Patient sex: M
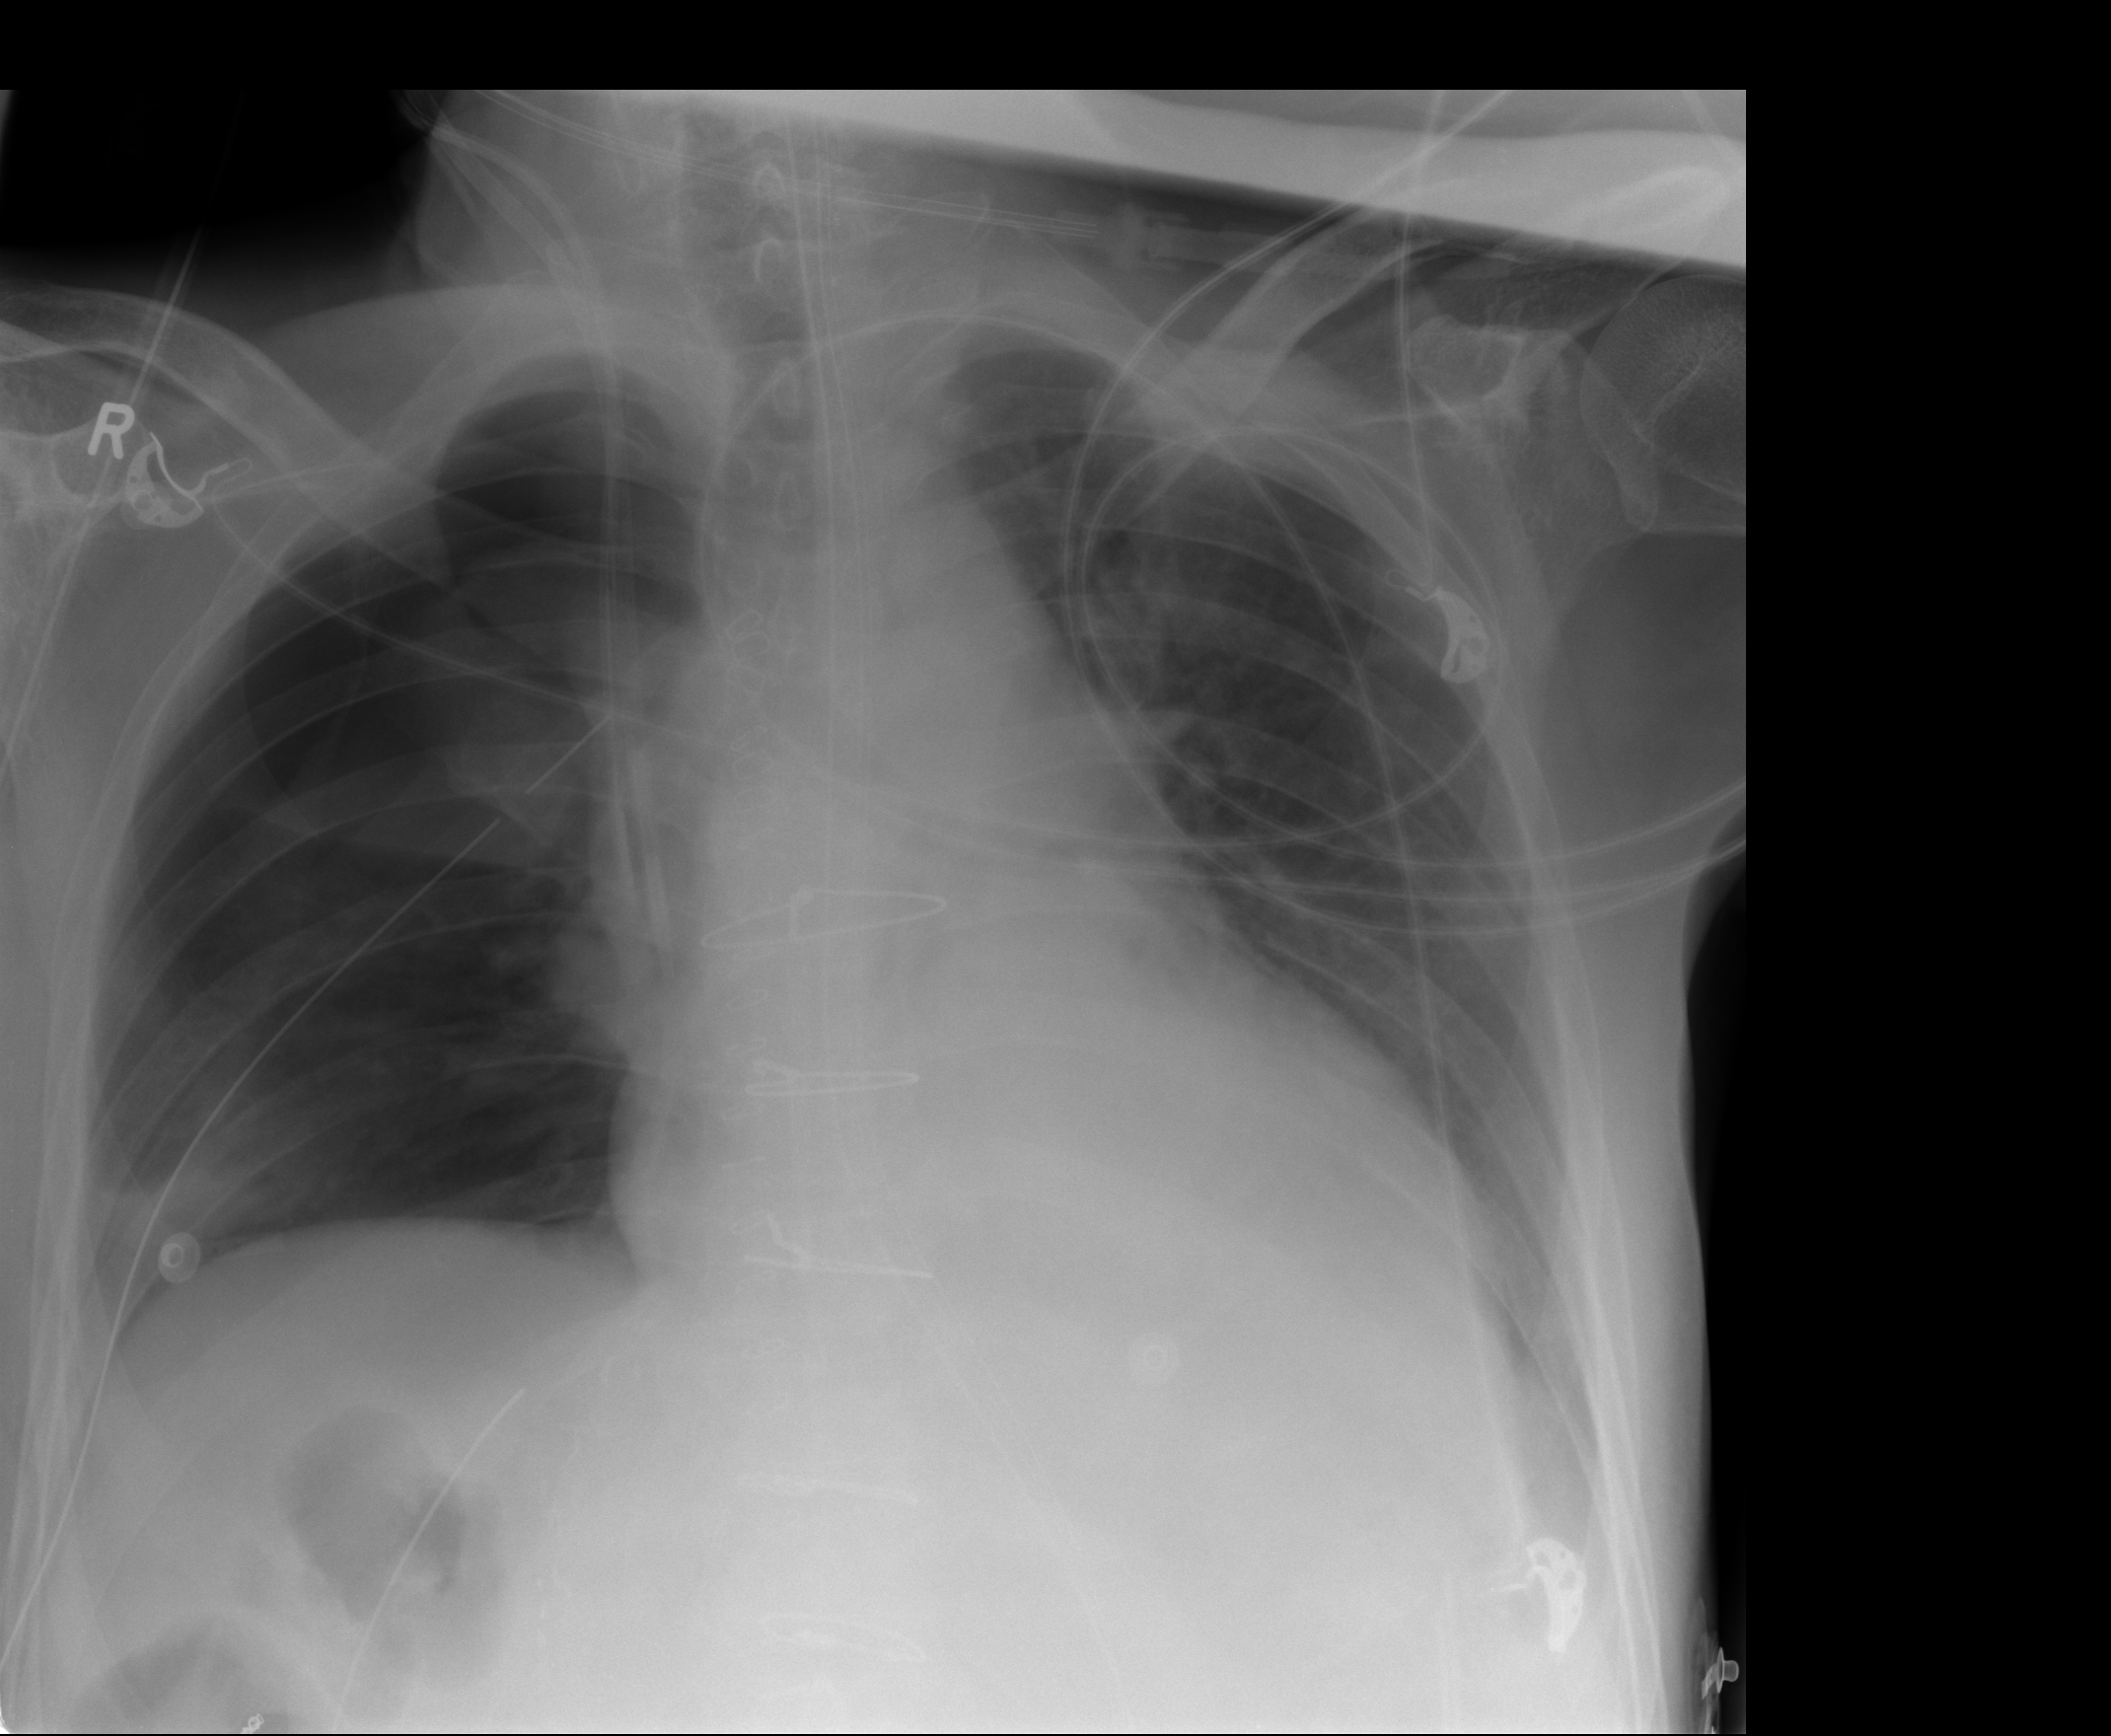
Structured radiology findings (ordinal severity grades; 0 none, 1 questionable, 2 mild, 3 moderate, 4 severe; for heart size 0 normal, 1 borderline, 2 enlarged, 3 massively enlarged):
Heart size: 1
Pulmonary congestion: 1
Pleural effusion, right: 0
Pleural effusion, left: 0
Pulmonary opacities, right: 0
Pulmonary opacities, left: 0
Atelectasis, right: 2
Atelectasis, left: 2